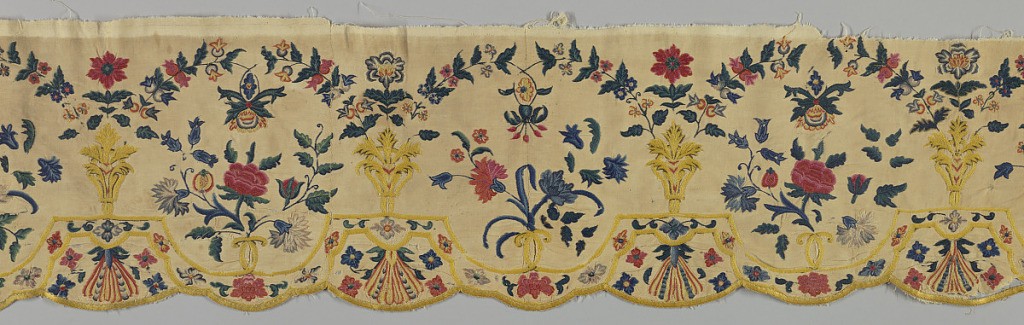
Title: Textile
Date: mid-18th century
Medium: crewel wool on cotton Technique: embriodered on tabby weave
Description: Narrow valance. Closely woven cotton (tabby weave) embroidered in polychrome wool. Design shows alternating clsuters of roses and carnations arranged under symmetrically curving floral branches. Lower edge scalloped. Colors, shades of red, rose, blue, violet, yellow, green. Stitches mostly chain and stem stitches.